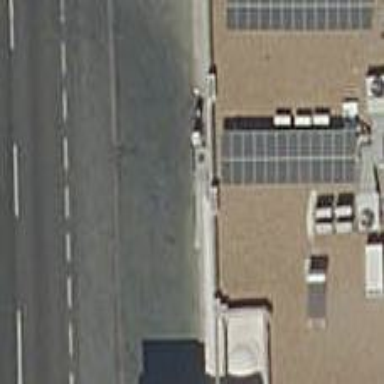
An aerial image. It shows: Fuel station building.